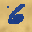
Label: 6